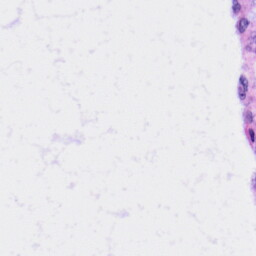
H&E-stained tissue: Liver